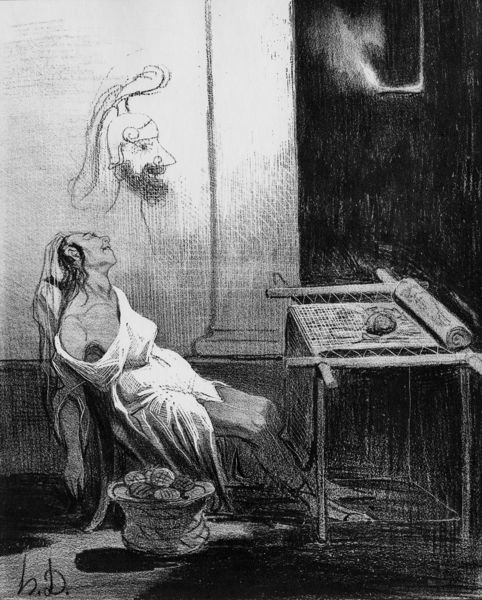
Titel: Les nuits de Pénélope, Die Nächte der Penelope
Künstler: Honoré Daumier
Institution: Sammlung nicht angegeben
Schlagwörter: feder, kopf, mann, nackt, schatten, schlaf, weiß, sitzen, brust, fenster, frankreich, frau, grau, kleid, lampe, licht, profil, schwarz, stuhl, säule, tisch, zeichnung, tuch, bart, wand, arm, arme, mensch, tod, tot, bild, innenraum, signatur, spiegel, einsam, boden, figur, gewand, haare, stoff, arbeit, schlafen, grafik, graphik, pilaster, karikatur, braut, weiblich, handarbeit, nähen, wolle, korb, sticken, sandalen, laviert, antike, krank, kohle, traum, druck, lithographie, schwarz-weiß, künstler, karrikatur, soldat, bleistift, helm, daumier, honore daumier, rolle, sandale, odysseus, vorlage, textil, erschöpft, ohnmacht, weben, schwach, webstuhl, geist, zeichung, erschöpfung, stickrahmen, honore, weberin, daumer, histoire ancienne, penelope, ß